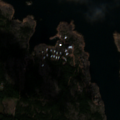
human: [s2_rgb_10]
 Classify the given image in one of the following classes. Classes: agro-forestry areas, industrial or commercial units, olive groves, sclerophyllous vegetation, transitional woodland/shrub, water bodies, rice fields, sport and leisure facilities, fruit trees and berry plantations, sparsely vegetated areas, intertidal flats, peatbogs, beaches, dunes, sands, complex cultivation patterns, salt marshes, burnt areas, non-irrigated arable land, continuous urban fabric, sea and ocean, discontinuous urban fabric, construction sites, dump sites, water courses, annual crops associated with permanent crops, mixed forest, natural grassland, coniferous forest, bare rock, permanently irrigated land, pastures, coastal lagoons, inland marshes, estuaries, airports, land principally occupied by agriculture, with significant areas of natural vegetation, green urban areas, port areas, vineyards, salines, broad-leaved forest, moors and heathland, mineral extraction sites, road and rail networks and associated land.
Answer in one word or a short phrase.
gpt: mixed forest, bare rock, sea and ocean